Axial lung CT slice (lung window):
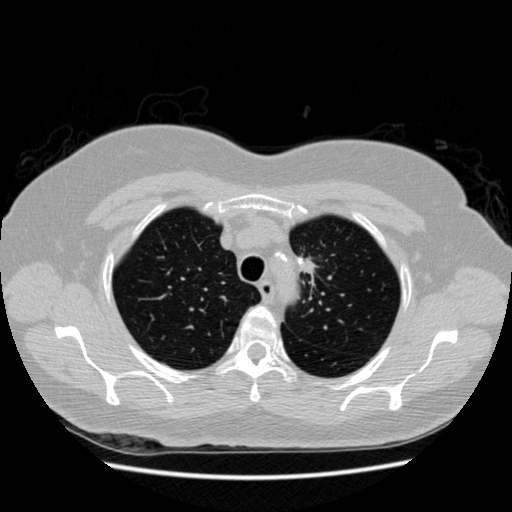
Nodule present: yes
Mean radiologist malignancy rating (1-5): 4